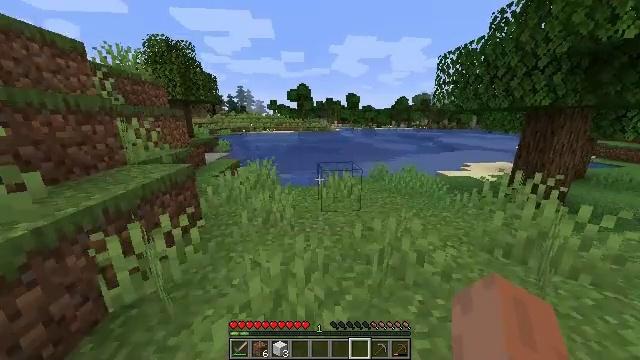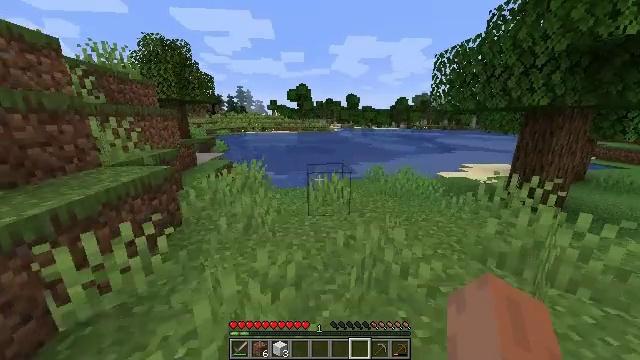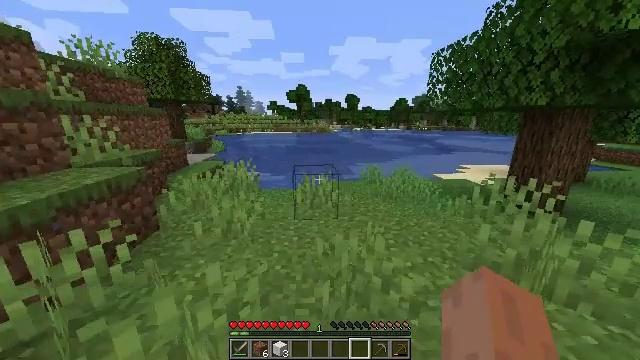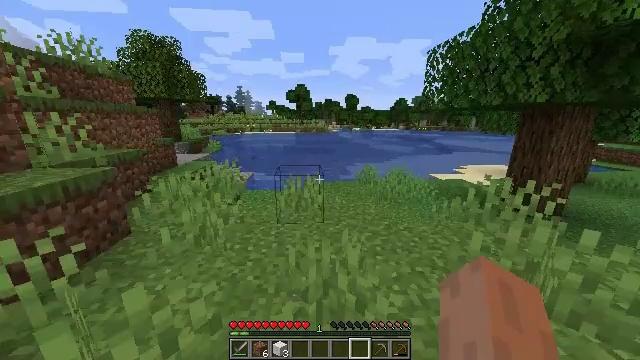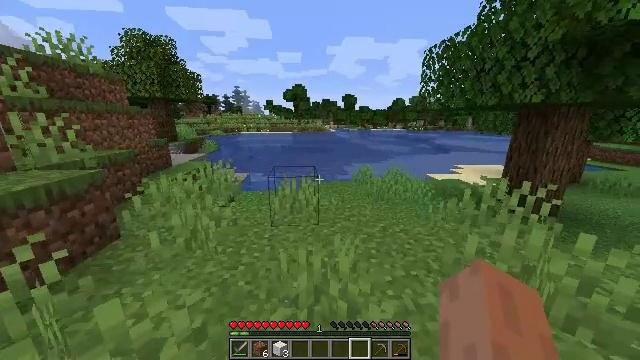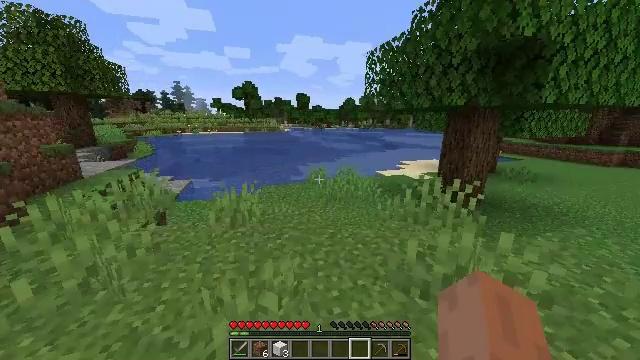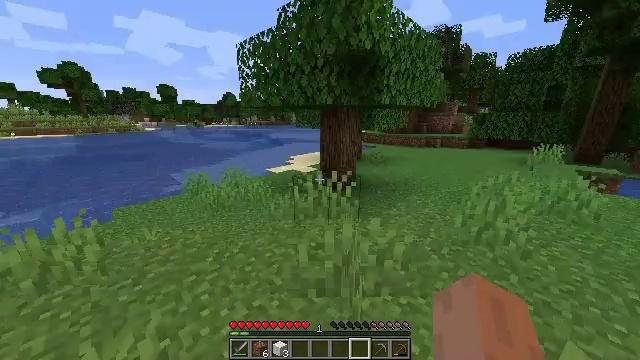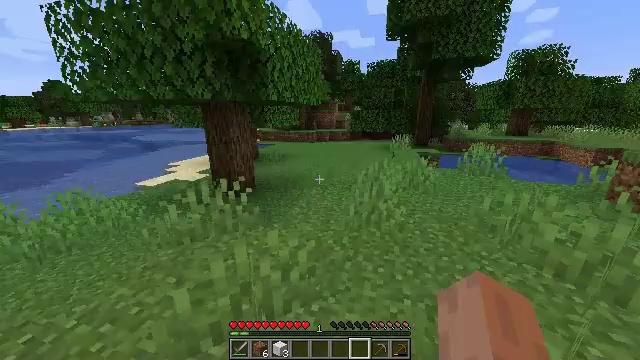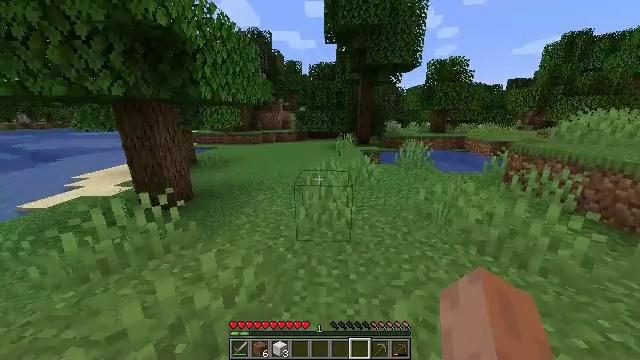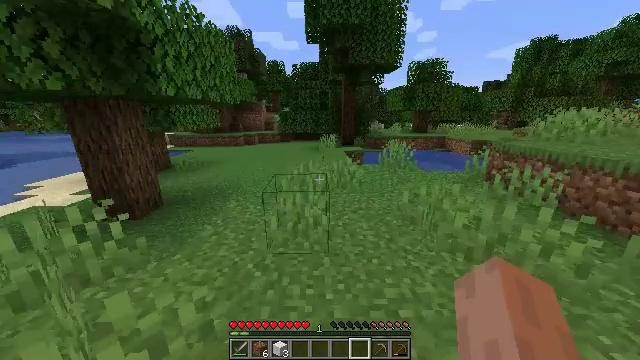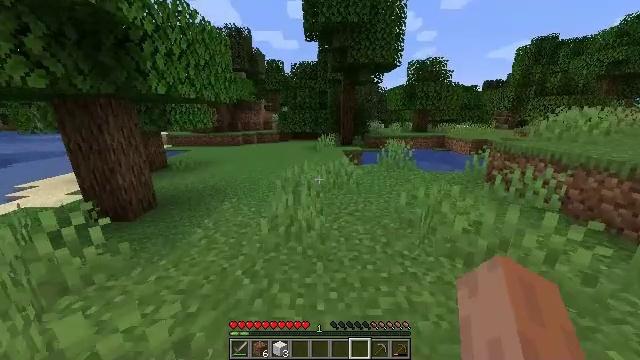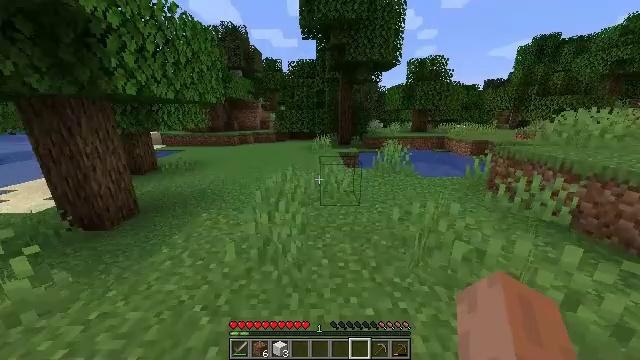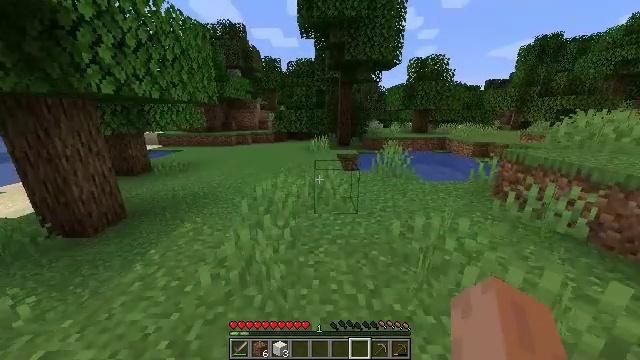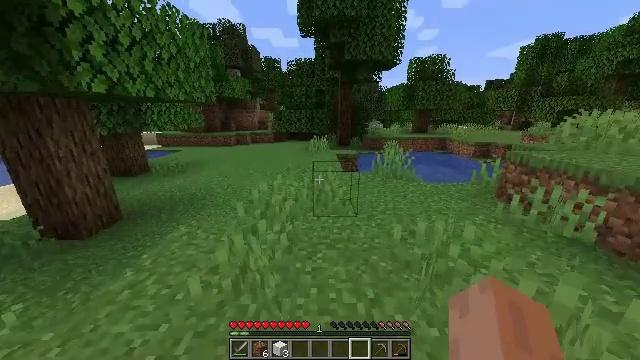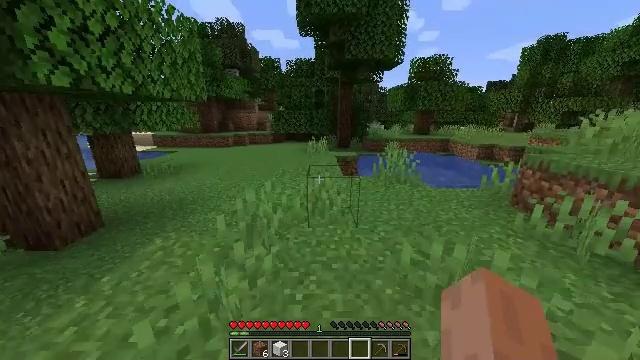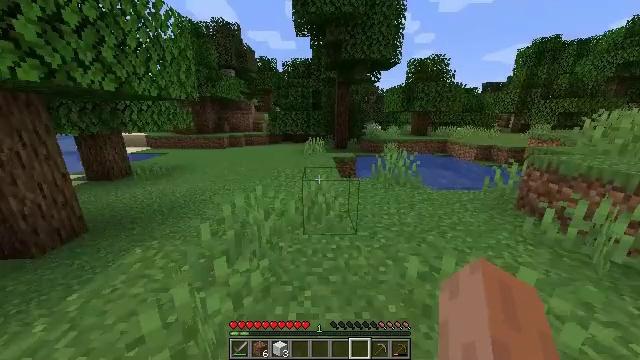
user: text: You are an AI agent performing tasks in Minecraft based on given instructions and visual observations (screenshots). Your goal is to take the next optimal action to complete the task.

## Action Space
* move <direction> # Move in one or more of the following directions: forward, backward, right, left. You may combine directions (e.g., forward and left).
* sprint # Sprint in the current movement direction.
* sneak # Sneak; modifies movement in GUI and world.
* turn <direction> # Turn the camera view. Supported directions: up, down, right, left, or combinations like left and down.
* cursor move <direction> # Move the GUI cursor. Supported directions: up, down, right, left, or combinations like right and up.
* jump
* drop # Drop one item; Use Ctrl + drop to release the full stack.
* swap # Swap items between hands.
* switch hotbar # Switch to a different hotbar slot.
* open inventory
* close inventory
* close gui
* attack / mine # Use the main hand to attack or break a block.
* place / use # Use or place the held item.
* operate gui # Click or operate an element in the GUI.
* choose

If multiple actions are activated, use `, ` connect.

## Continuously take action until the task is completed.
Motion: motion action
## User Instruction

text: Craft the cooked mutton.
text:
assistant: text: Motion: move forward and move right
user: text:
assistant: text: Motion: move forward and move right
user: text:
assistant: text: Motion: move forward and move right
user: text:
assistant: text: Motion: move forward and move right
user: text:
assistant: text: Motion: move forward and move right, turn right
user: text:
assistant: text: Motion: move forward and move right, turn right
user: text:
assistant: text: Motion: move forward and move right, turn right
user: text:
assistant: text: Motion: move forward and move right, turn right
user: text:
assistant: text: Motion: move forward and move right, turn right
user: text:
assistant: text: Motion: move forward and move right
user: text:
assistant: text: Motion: move forward
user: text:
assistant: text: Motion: move forward
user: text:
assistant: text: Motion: move forward
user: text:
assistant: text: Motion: move forward
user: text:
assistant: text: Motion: move forward
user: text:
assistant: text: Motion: move forward, turn right
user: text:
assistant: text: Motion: move forward, turn right
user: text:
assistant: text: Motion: move forward
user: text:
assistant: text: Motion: move forward
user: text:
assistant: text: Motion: move forward
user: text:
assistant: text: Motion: move forward
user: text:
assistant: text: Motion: move forward
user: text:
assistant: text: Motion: move forward
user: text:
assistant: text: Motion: move forward
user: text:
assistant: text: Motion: move forward
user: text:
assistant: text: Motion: move forward
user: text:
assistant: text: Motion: move forward
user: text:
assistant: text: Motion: move forward
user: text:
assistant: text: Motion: move forward
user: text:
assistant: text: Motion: move forward